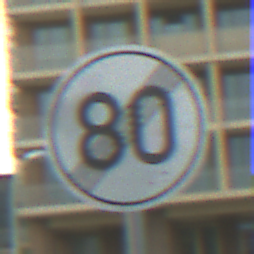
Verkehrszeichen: EndeGeschwindigkeit80
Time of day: MorningAfternoon
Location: Outdoor (Urban)
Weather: PartlyCloudy
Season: NotSpecified
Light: Natural